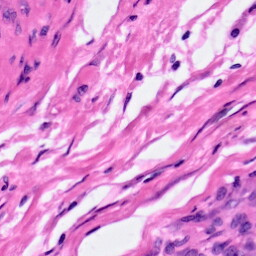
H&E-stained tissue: Pancreatic